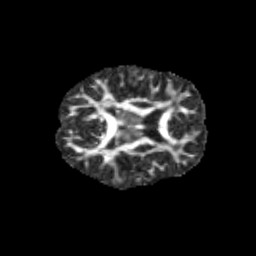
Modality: FA
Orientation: axial
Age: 9
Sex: female
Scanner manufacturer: siemens
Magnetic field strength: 3 T
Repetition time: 3.8 s
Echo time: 0.07 s